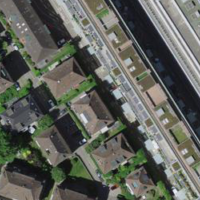
EUNIS habitat code: 54
Species observed at this site:
Chroicocephalus ridibundus
Chloris chloris
Pica pica
Columba livia
Fringilla coelebs
Carduelis carduelis
Turdus merula